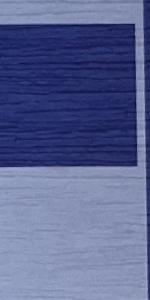
Label: Empty